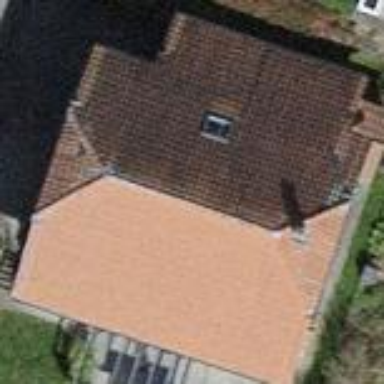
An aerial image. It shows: Building with tiled roof.